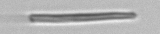
Label: fiber